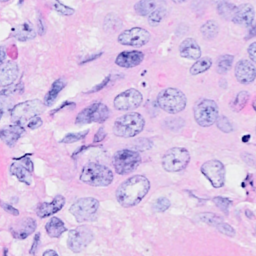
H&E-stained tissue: Breast